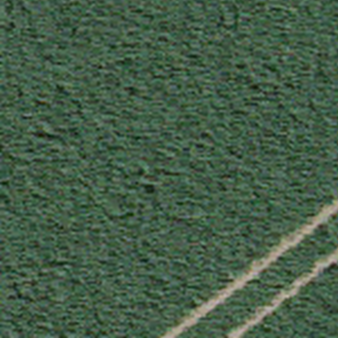
Label: other